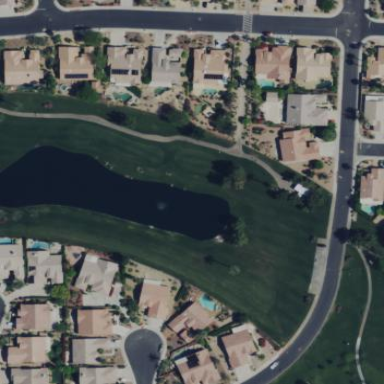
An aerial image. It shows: Water hazard on golf course. The hazard is natural water feature.